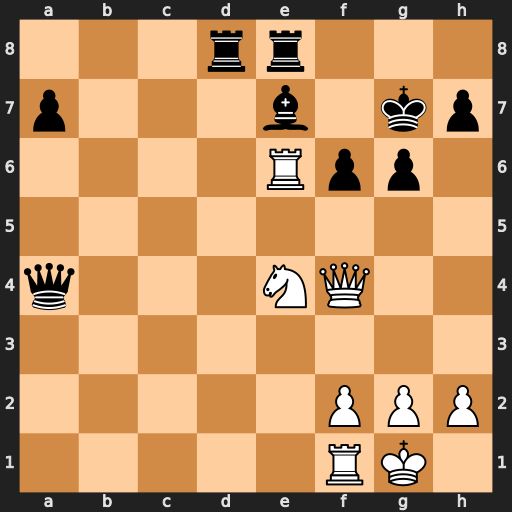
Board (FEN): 3rr3/p3b1kp/4Rpp1/8/q3NQ2/8/5PPP/5RK1
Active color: w
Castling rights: -
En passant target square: -
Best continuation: Rxe7+ Rxe7 Qxf6+ Kg8 Qxe7